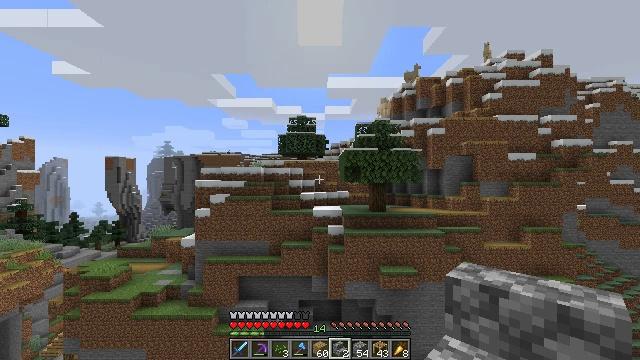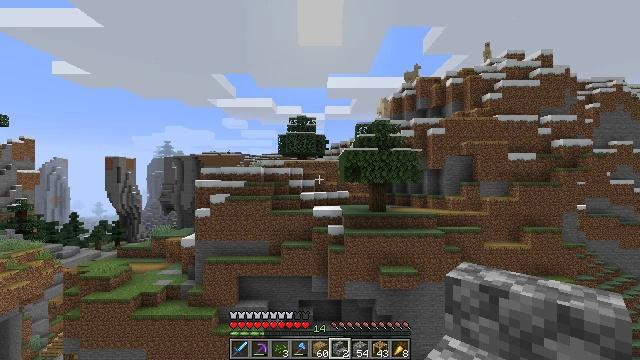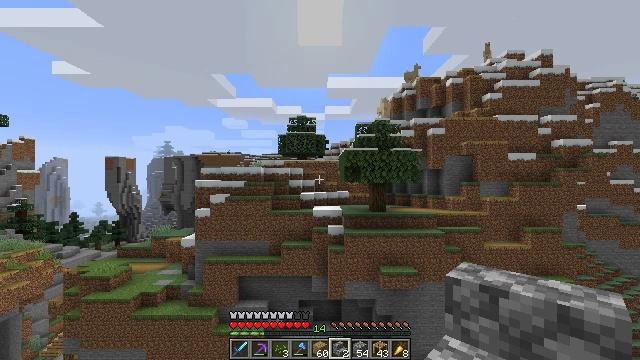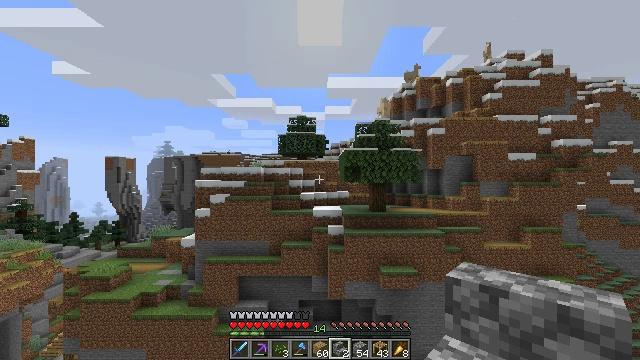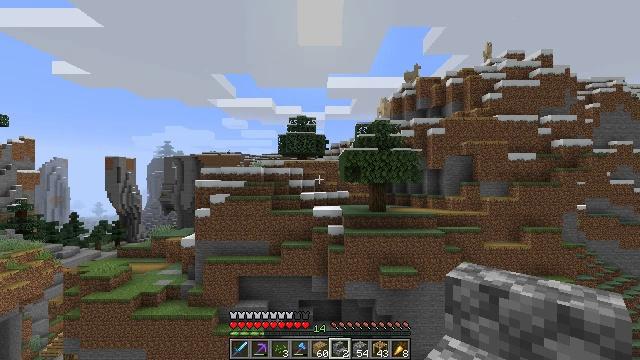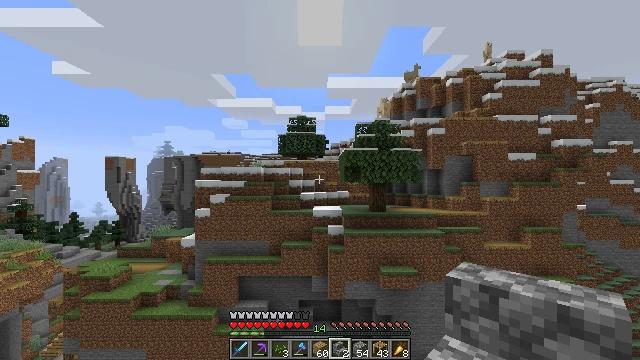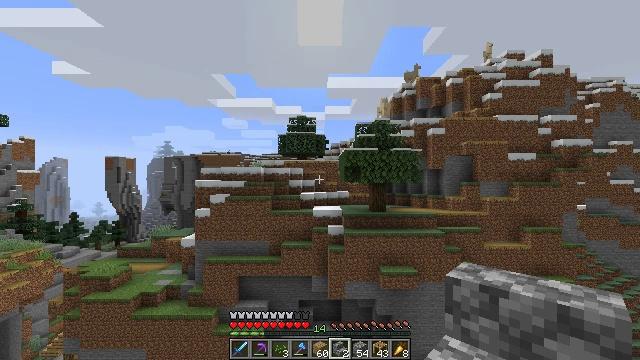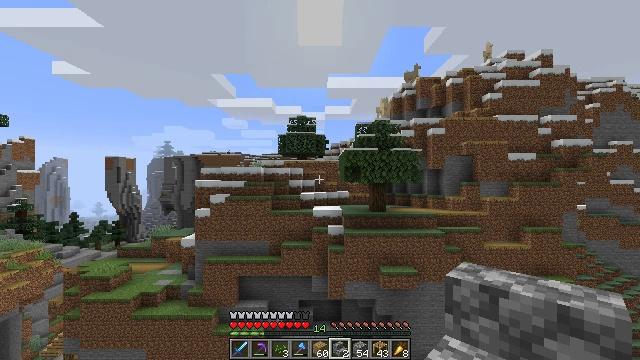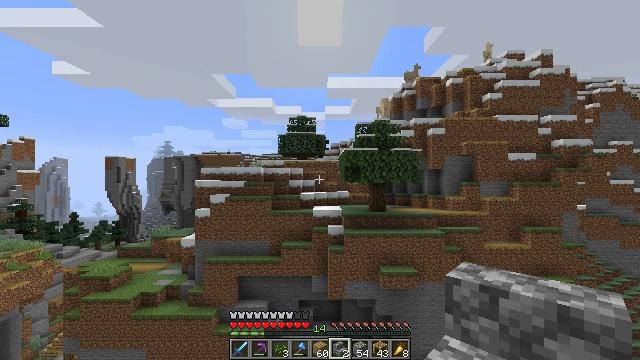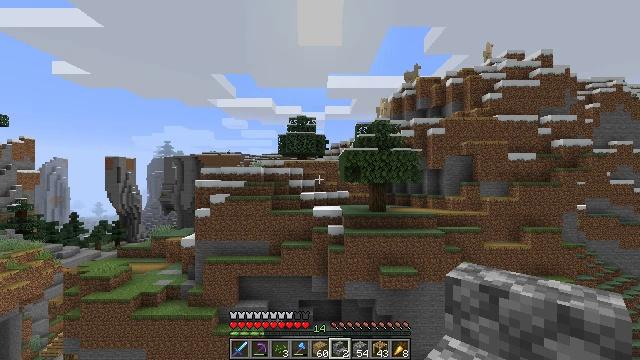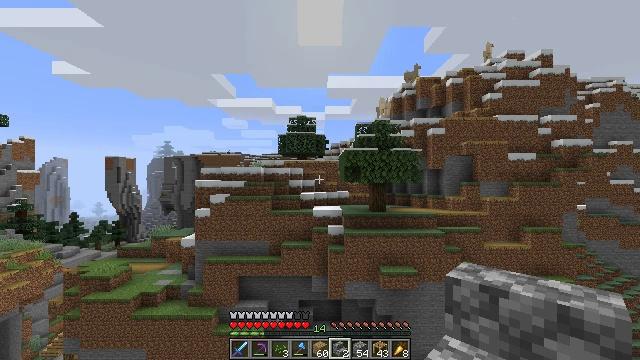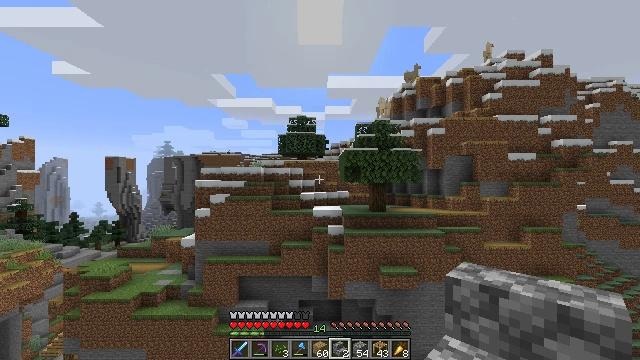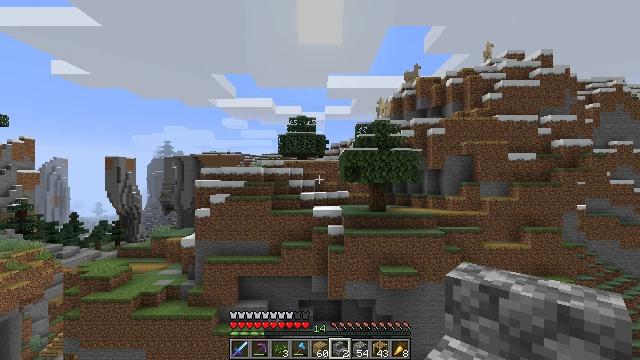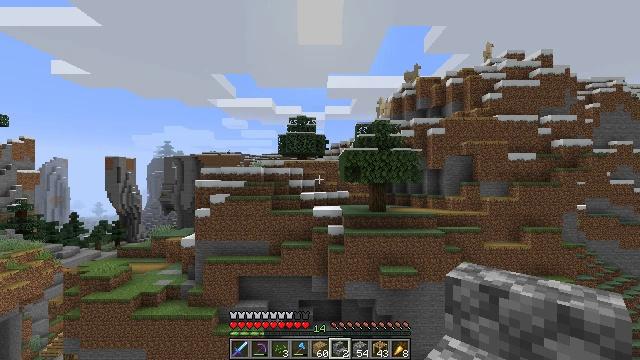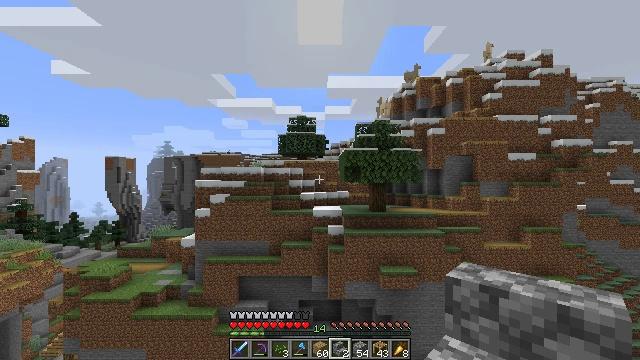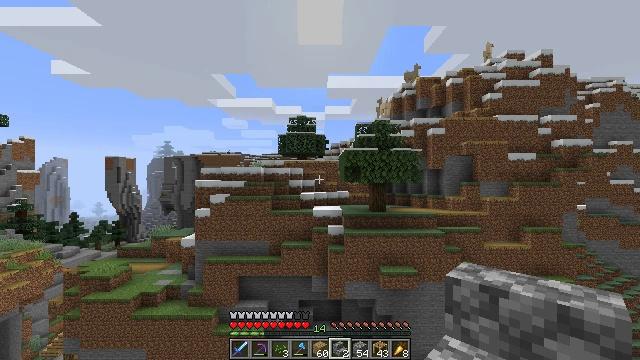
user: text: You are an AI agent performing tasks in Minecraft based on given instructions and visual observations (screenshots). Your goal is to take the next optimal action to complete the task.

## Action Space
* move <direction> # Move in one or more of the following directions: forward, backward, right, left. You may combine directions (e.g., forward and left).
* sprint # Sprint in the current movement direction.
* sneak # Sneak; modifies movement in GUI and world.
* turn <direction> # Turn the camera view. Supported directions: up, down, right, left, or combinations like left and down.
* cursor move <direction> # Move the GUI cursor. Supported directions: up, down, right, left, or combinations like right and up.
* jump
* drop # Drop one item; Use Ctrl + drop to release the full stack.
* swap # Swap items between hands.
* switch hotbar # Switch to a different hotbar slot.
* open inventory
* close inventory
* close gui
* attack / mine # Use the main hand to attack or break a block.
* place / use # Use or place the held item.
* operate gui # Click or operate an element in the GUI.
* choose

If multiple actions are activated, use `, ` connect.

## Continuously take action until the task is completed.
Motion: motion action
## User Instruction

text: Retrieve scaffolding from a build site.
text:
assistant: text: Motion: no_op
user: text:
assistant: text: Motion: no_op
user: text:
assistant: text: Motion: no_op
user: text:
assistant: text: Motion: no_op
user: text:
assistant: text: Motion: no_op
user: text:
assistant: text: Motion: no_op
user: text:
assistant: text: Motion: no_op
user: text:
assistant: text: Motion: no_op
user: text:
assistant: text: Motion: no_op
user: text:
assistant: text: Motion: no_op
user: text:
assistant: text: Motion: no_op
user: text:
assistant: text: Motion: no_op
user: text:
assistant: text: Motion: no_op
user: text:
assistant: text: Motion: no_op
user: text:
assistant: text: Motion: no_op
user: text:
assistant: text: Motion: no_op
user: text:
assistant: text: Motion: no_op
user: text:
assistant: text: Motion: no_op
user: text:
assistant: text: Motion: no_op
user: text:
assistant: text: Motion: no_op
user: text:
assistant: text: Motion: no_op
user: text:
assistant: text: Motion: no_op
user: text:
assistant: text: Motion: no_op
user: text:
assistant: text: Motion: no_op
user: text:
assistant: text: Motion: no_op
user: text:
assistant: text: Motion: no_op
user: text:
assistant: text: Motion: no_op
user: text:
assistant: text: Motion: no_op
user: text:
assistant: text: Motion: no_op
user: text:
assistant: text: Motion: no_op